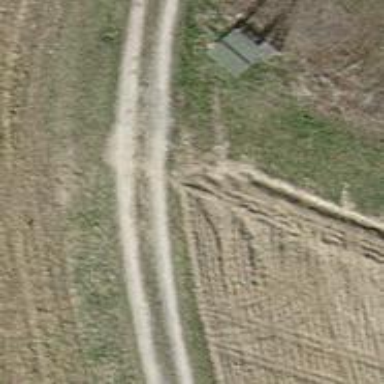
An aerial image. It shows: Track with pebblestone surface. The track type is grade2.